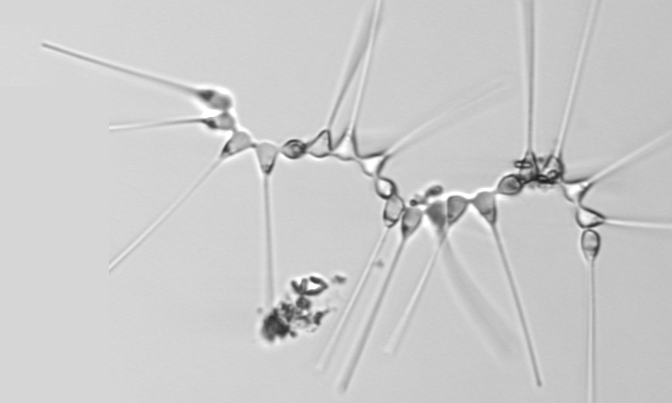
Label: Asterionellopsis_glacialis